Question: I opened one of my existing projects after upgrading and can no longer compile. Below is a screenshot of the type of warnings I get. What is this related to?

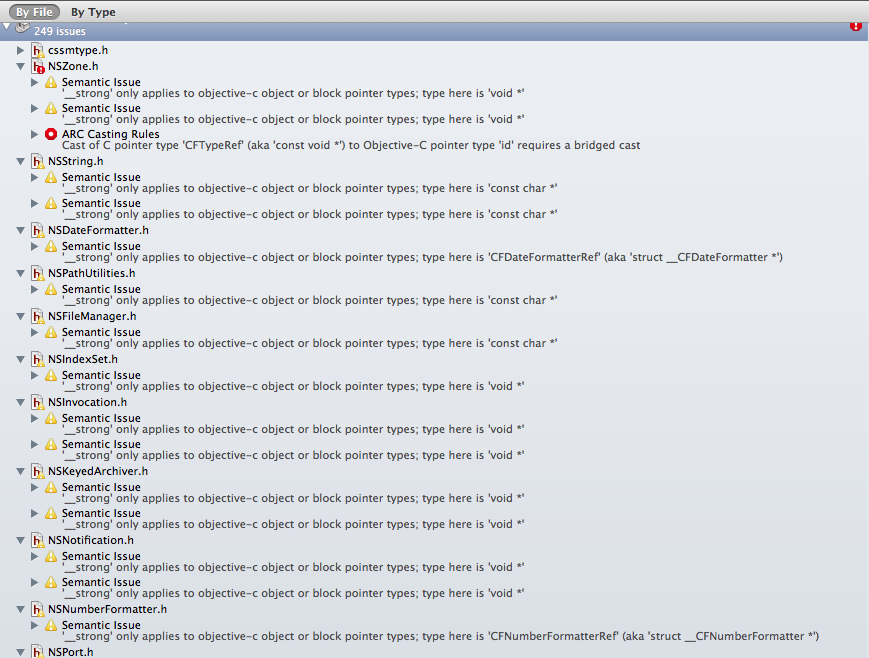
Answer: I finally got it to compile. As I suspected, the problem was buried in one of the "Build Settings", which I'm not too proficient in. Thankfully I had another project to compare with.
For some reason my "Framework Search Paths" were populated with some system paths. Once I cleared those, everything compiled!